Question: I was working with C# Application that manipulates a SQLite Database , Till yesterday It was working fine, It was retrieving records,
But since last night, Connection String returns Data Source = null
Below is the Test Code:
'''
using System;
using System.Collections.Generic;
using System.ComponentModel;
using System.Data;
using System.Drawing;
using System.Linq;
using System.Text;
using System.Windows.Forms;
using System.Data.SQLite;
namespace SQLiteTest
{
public partial class Form1 : Form
{
//string connection_string = "Data Source=UrduDictionary";
string connection_string = "Data Source=" + Environment.CurrentDirectory + "\Test.sqlite";
string query = "";
private SQLiteConnection _connection;
private SQLiteCommand _command;
private SQLiteDataAdapter _adapter;
DataSet local;
public Form1()
{
InitializeComponent();
}
void Make_Connection()
{
_connection = new SQLiteConnection(connection_string);
}
private void button1_Click(object sender, EventArgs e)
{
Make_Connection();
}
}
'''
}
Below is the image what have seen during Debug in Watch Window..

The Library I am using is
I have tested with other Database created but same results, Any body can help?
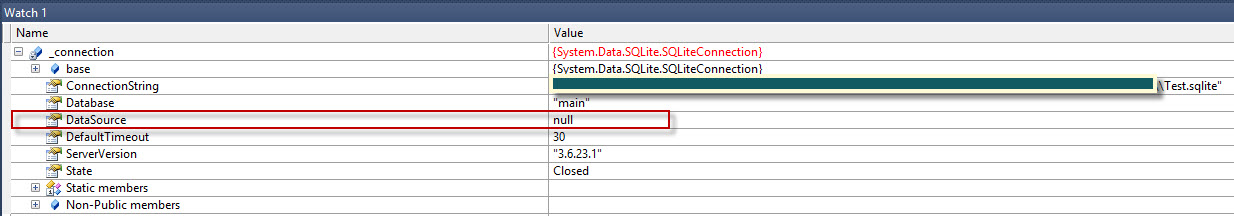
Answer: Here is what I did:
'''
private void button2_Click(object sender, EventArgs e)
{
string dbPath = Path.Combine(Environment.CurrentDirectory, "UrduDictionary");
string connString = string.Format("Data Source={0}", dbPath);
using (SQLiteConnection conn = new SQLiteConnection(connString))
{
StringBuilder query = new StringBuilder();
query.Append("SELECT * ");
query.Append("FROM CATIGORY_TABLE ");
using (SQLiteCommand cmd = new SQLiteCommand(query.ToString(), conn))
{
conn.Open();
using (SQLiteDataReader dr = cmd.ExecuteReader())
{
while (dr.Read())
{
Console.WriteLine("{0} {1} {2}",
dr.GetValue(0),
dr.GetValue(1),
dr.GetValue(2));
}
}
}
}
}
'''